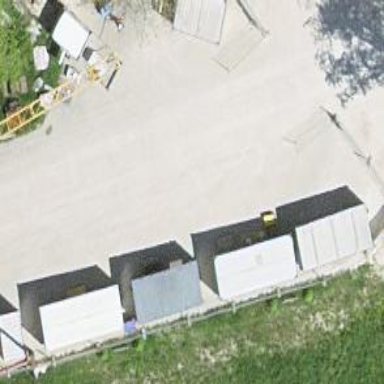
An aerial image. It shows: Parking area.